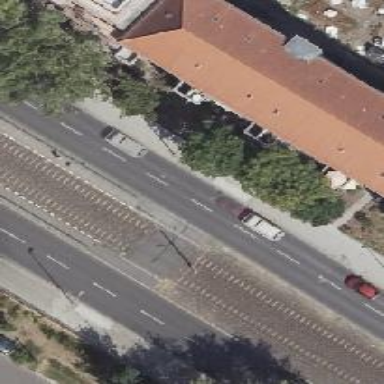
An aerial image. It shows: Unmarked crossing on the road.